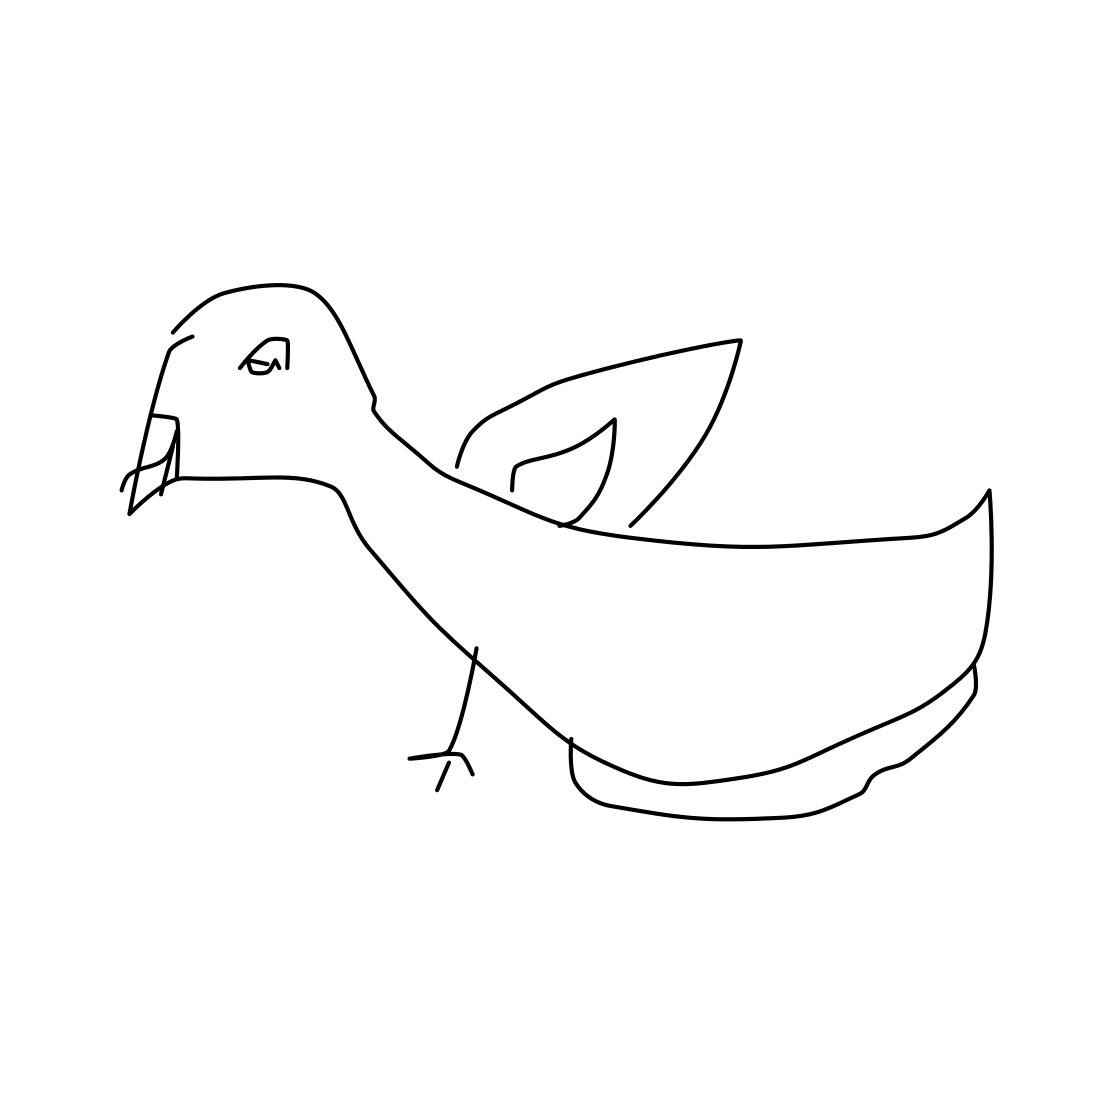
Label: flying bird